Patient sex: M
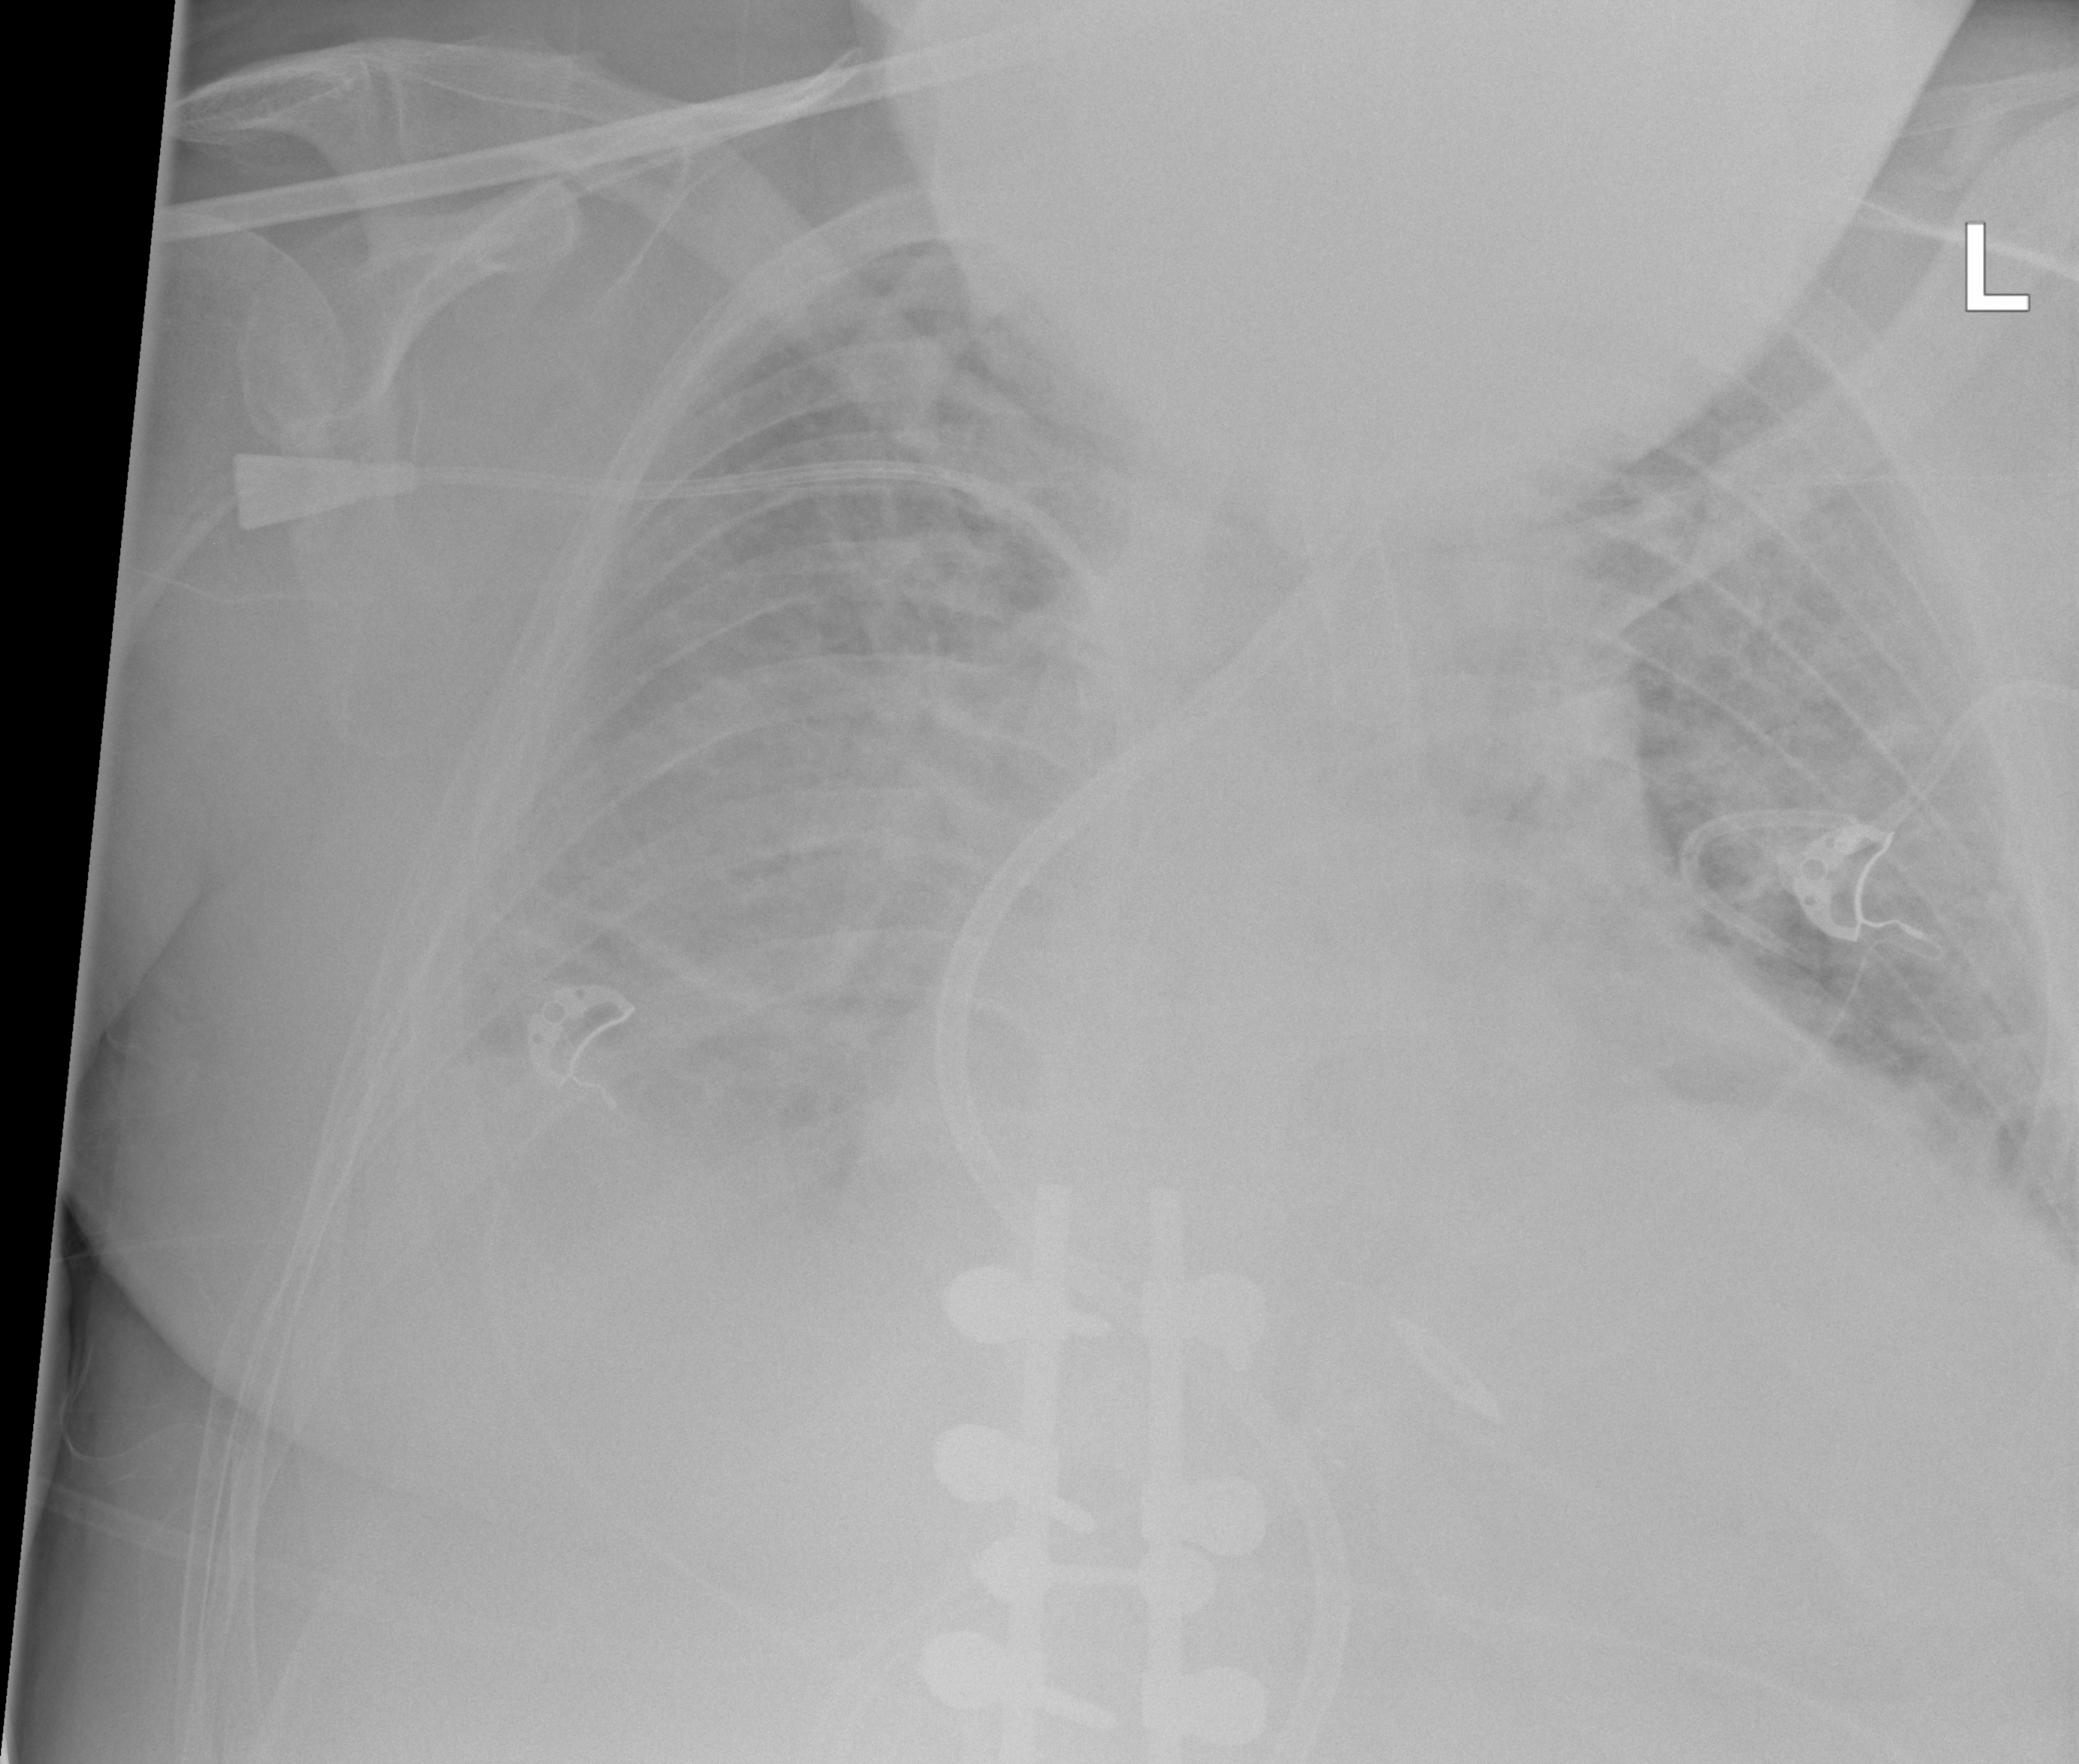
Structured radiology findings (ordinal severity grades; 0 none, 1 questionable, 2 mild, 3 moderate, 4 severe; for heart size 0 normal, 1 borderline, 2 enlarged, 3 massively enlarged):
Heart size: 2
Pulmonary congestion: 2
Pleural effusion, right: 2
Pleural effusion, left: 2
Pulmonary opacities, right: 2
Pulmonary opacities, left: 2
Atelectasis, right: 3
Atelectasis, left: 2